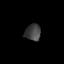
Tissue: skin
Cell type: Epithelial cells
Senescence score: 0.2671
Nuclear area (px): 255
Mean DAPI intensity: 64.992